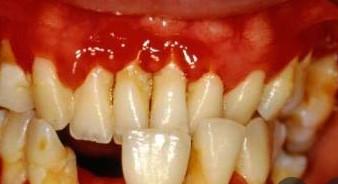
Condition: Gingivitis